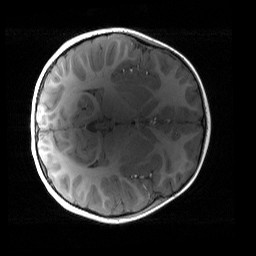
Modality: T1w
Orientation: axial
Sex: female
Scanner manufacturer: siemens
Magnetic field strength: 3 T
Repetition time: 1.9 s
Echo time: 0.00243 s